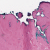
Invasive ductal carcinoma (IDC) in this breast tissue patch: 0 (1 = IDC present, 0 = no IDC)